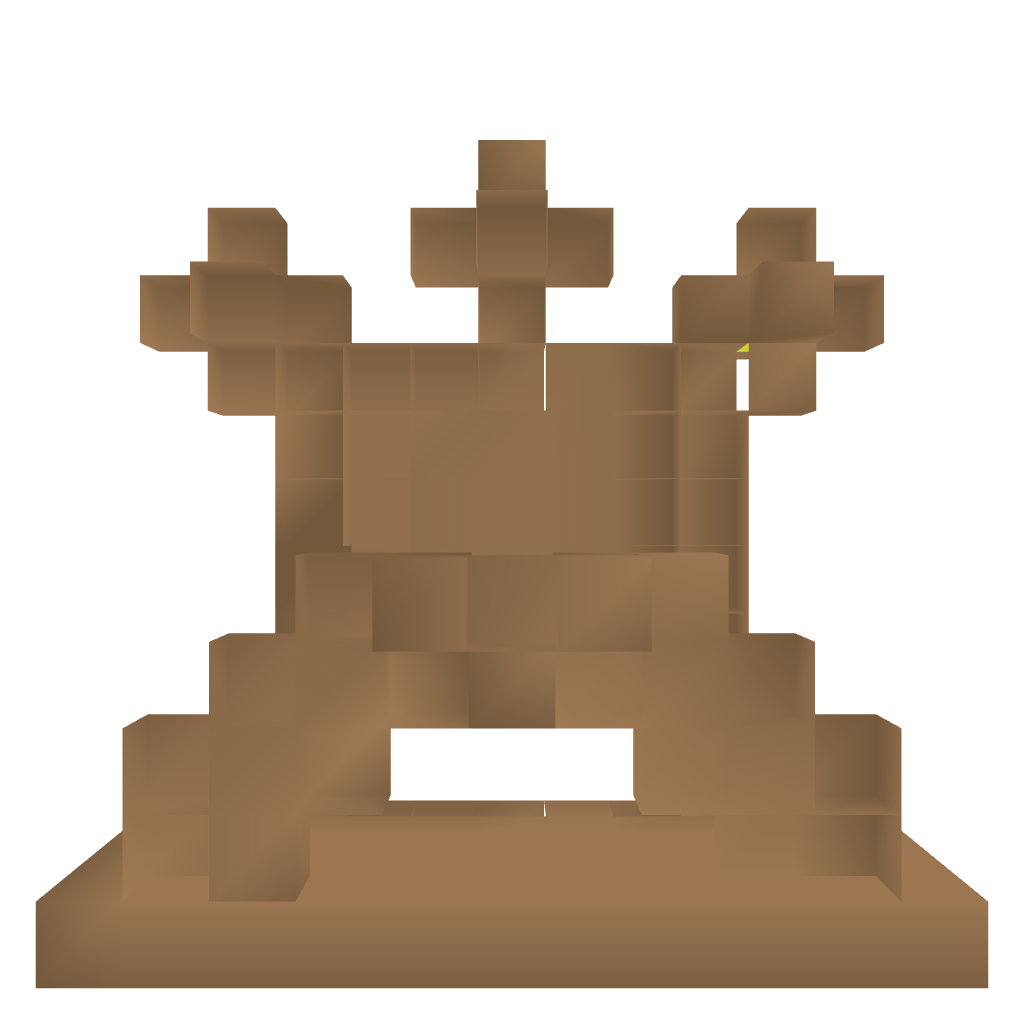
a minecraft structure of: Map Array with Cartographic Viewing Deck good quality